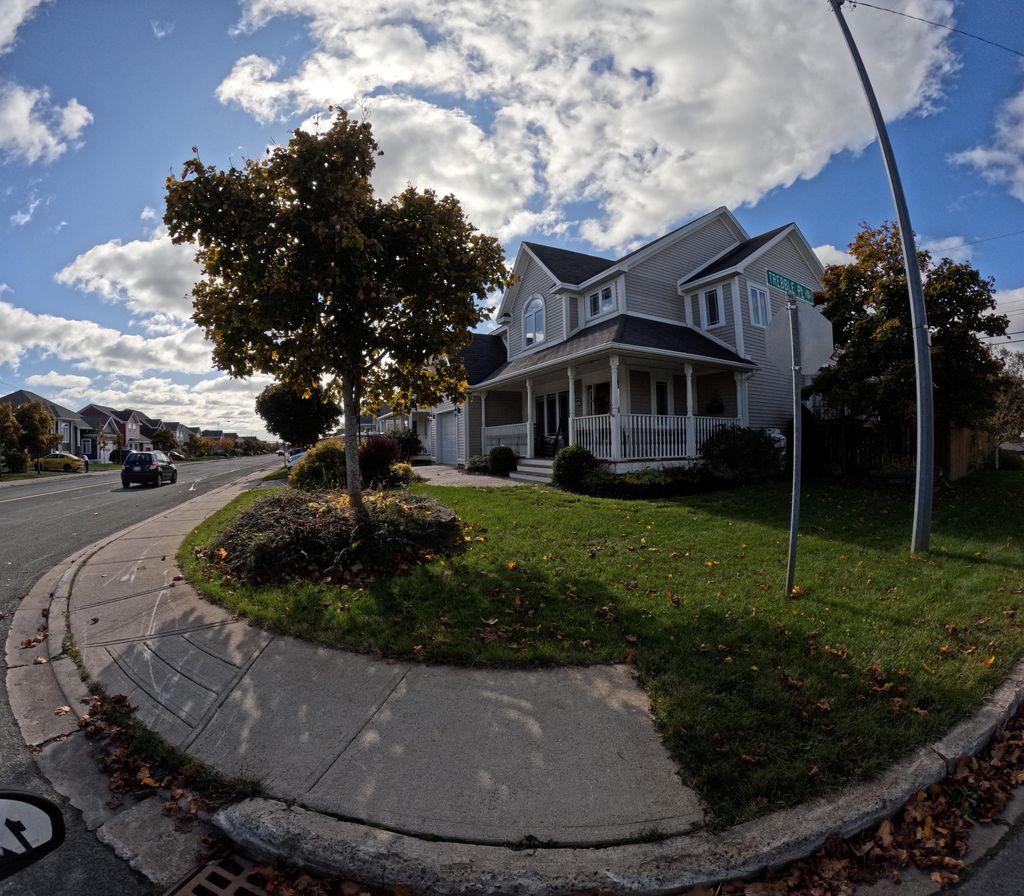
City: st_johns